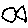
Label: fish